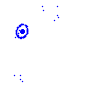
Particle: electron